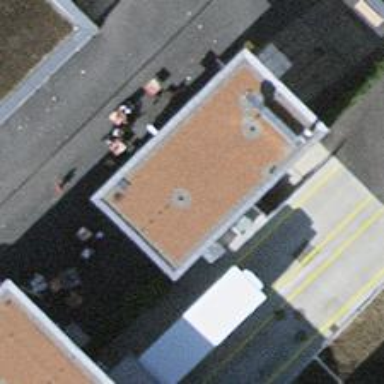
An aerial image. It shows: Café.